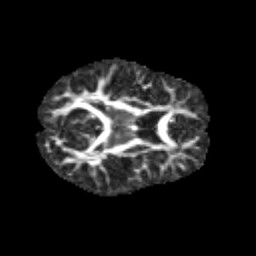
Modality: FA
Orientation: axial
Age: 9
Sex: female
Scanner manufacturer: siemens
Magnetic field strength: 3 T
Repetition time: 3.8 s
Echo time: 0.07 s